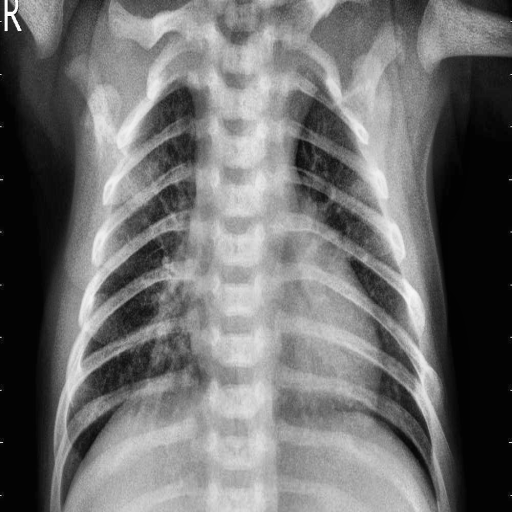
Finding: PNEUMONIA